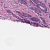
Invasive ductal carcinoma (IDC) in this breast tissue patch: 1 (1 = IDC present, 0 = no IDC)